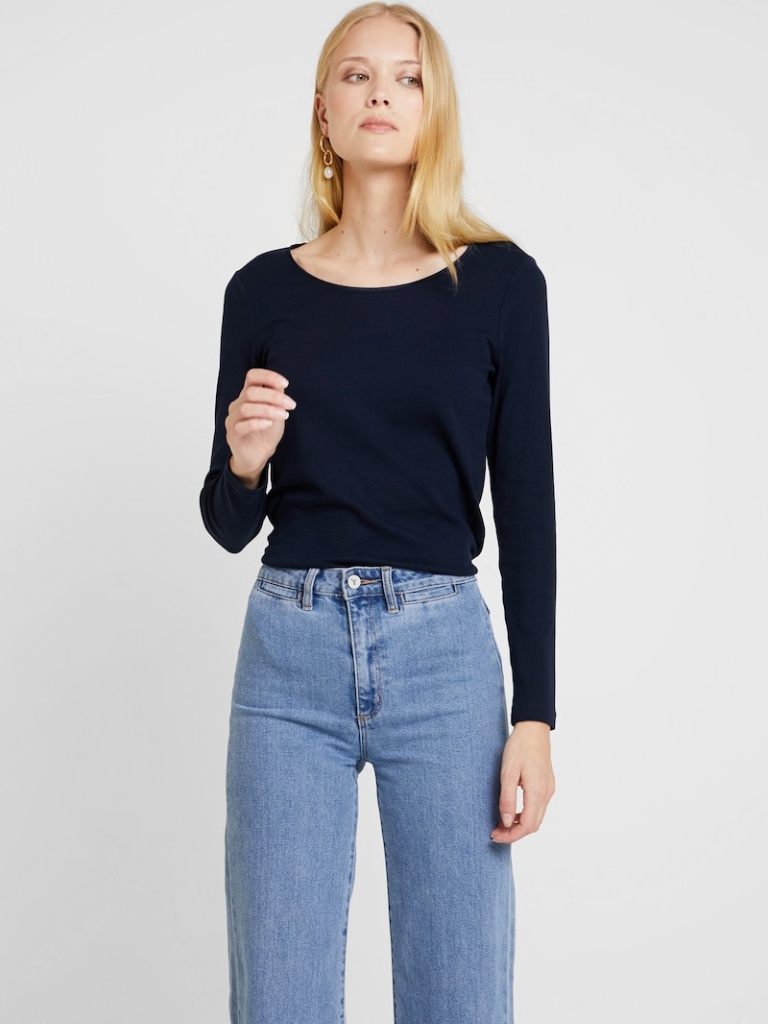
cotton tight a long-sleeved with the sleeves down hip length Fully Tucked in crew t-shirt